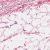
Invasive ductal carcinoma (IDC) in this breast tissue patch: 0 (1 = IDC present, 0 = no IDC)